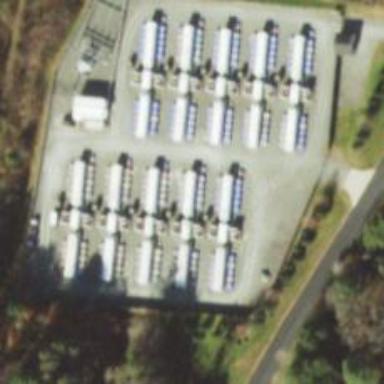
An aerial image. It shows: Generator is pictured.